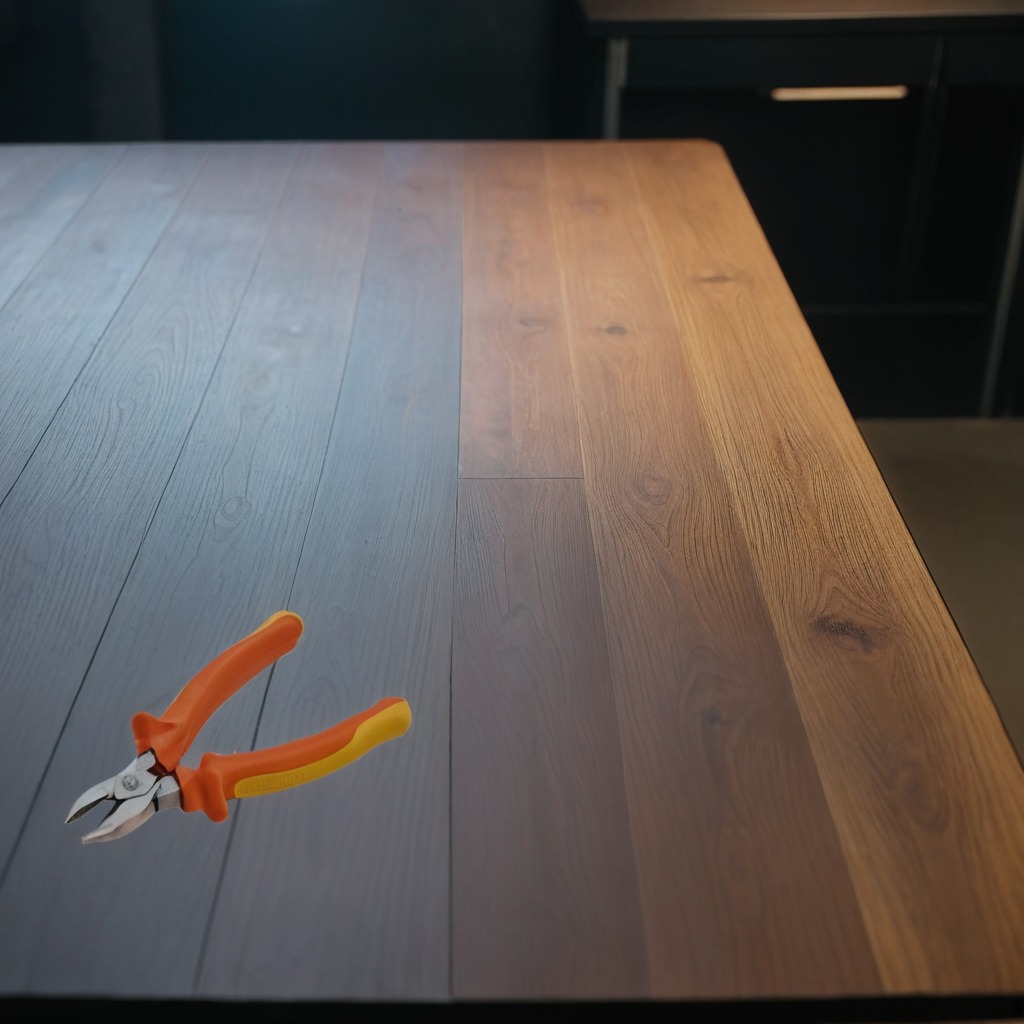
A plier lies on the table.